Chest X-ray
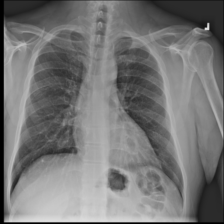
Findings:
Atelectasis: negative
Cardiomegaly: negative
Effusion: negative
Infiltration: positive
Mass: negative
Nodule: negative
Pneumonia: negative
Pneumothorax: negative
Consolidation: negative
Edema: negative
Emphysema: negative
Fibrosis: negative
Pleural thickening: negative
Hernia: negative